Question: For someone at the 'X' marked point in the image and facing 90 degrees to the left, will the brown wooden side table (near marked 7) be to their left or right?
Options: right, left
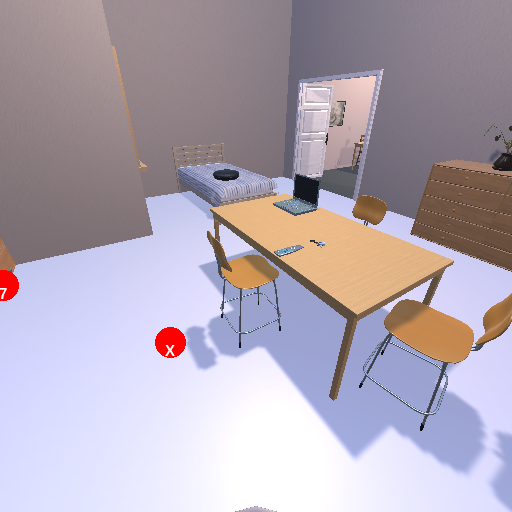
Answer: right